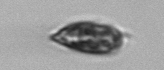
Label: Prorocentrum_triestinum